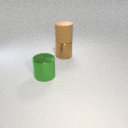
large brown metal cylinder below large brown rubber cylinder